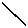
Label: line